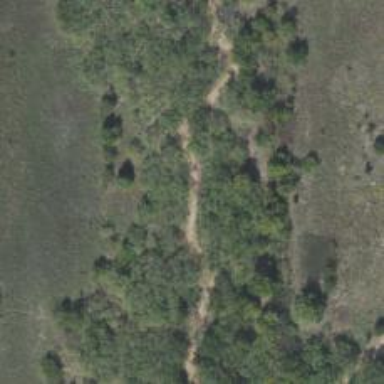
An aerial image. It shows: Path with excellent trail visibility.